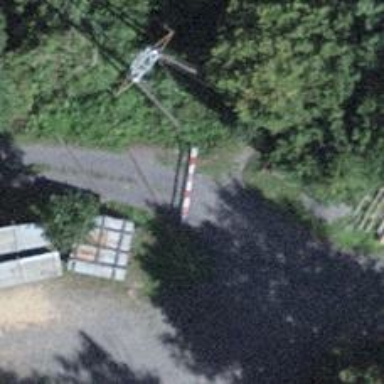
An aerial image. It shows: Lift gate barrier.